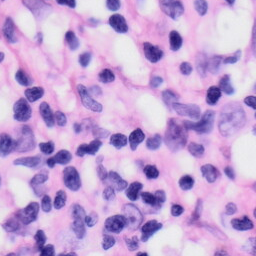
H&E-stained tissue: Skin